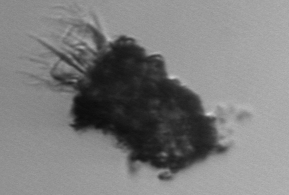
Label: Stenosemella_pacifica